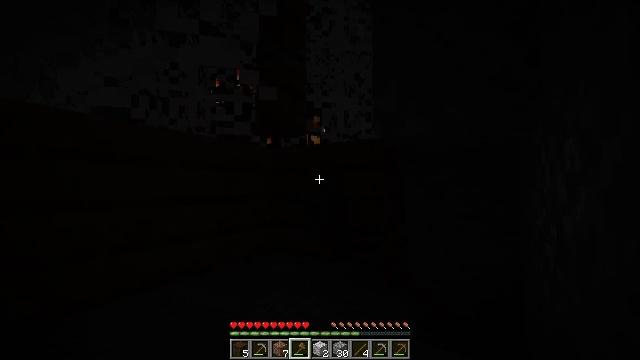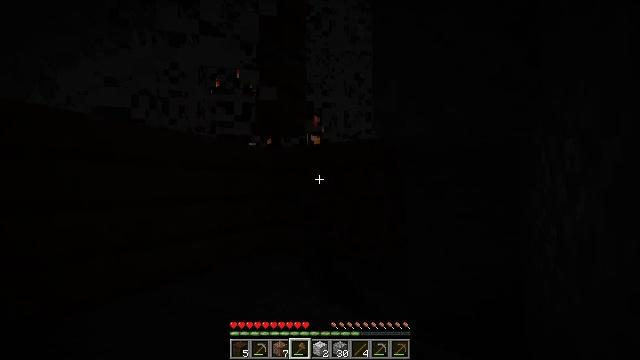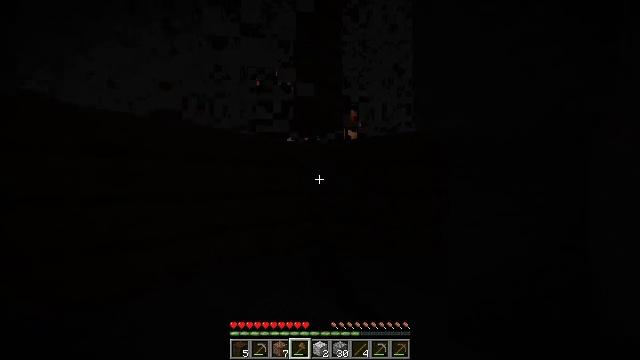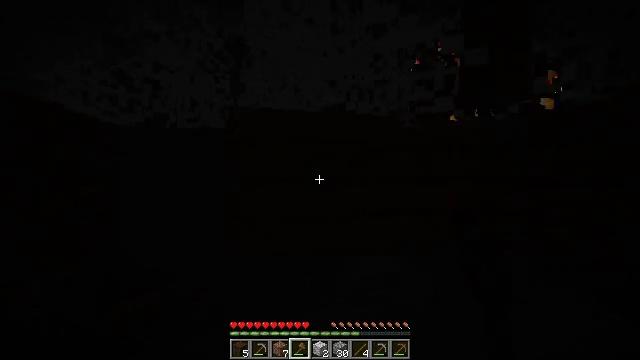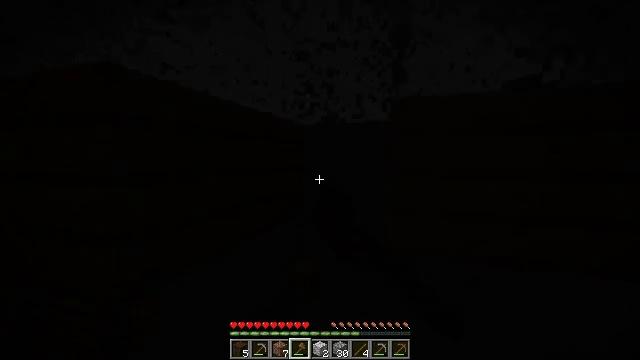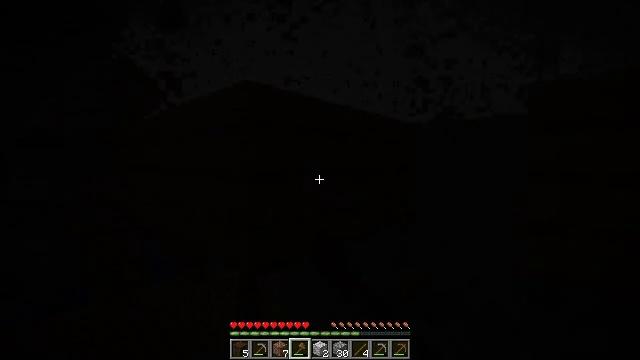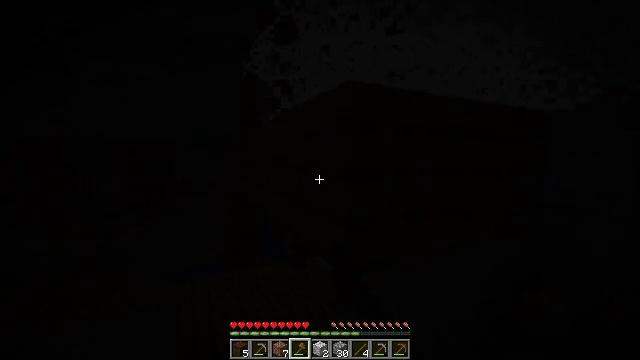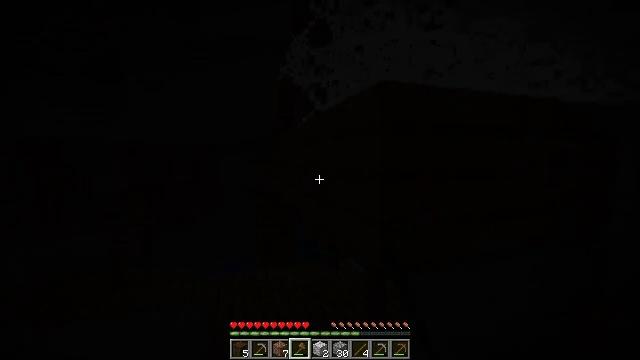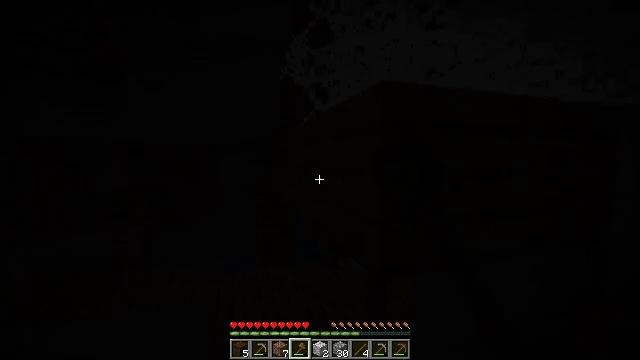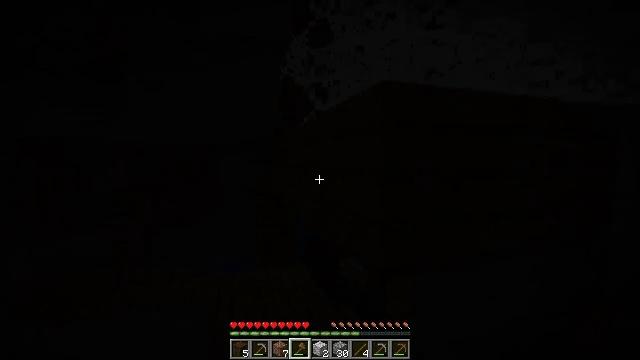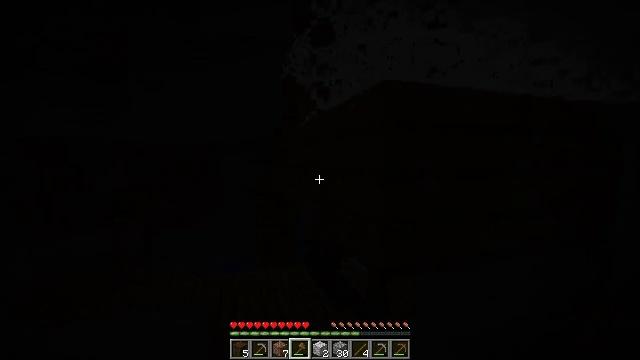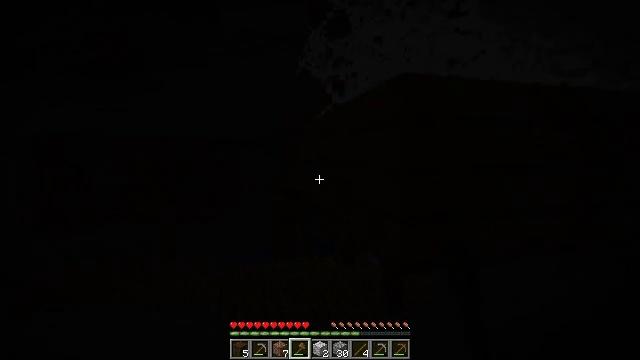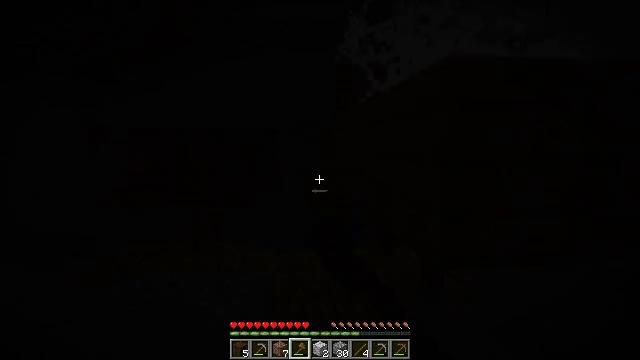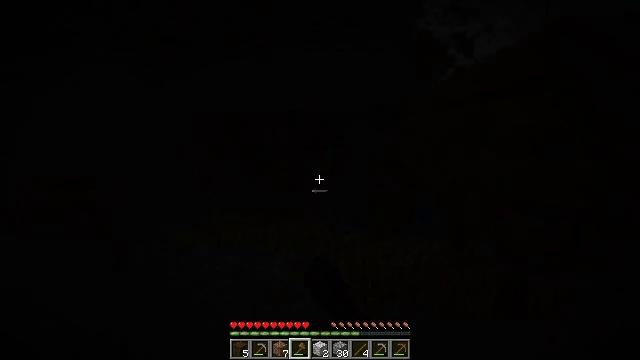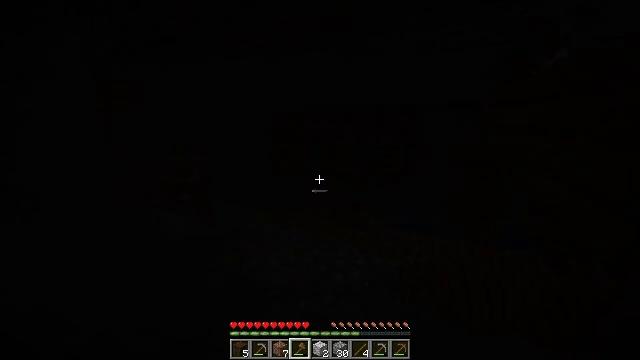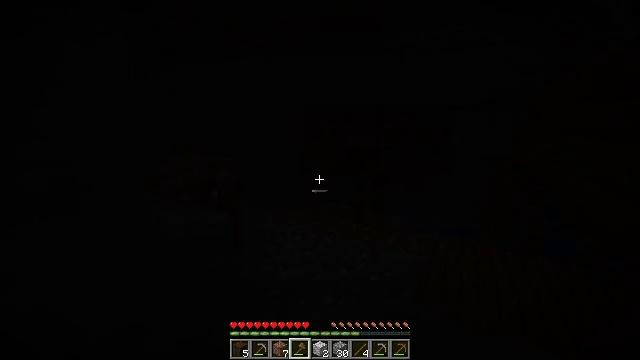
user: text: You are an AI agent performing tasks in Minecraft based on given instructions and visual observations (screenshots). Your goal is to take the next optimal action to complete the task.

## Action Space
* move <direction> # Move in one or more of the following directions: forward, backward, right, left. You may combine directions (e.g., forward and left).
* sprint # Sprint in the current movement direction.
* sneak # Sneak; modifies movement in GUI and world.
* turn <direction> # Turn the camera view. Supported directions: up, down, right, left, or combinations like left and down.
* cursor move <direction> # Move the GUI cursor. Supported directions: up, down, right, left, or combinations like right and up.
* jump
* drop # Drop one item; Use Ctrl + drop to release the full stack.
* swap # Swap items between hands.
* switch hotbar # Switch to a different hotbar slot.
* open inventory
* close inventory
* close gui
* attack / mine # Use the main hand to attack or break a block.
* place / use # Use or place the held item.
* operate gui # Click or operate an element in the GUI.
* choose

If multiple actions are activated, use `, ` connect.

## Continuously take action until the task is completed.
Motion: motion action
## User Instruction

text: Collect the oak planks from the structure.
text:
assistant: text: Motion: attack / mine
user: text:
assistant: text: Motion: turn left and down, attack / mine
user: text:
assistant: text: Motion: turn left and down, attack / mine
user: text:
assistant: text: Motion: turn left and down, attack / mine
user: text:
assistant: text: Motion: turn left, attack / mine
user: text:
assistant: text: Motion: turn left, attack / mine
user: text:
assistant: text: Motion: turn left, attack / mine
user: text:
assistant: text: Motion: attack / mine
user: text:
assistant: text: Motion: attack / mine
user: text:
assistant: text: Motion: attack / mine
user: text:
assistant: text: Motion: turn left and down, attack / mine
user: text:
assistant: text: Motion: turn left and down, attack / mine
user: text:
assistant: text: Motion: turn left and down, attack / mine
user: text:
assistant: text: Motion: turn left and down, attack / mine
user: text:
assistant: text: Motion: turn left
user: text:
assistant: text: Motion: turn left
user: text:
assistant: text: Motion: no_op
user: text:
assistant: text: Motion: no_op
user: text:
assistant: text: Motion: no_op
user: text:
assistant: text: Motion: no_op
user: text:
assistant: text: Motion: no_op
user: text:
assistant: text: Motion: no_op
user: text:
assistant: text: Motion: no_op
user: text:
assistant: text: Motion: no_op
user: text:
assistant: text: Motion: turn right
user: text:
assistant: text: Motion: turn right
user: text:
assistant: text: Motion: turn right
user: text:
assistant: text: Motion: turn right
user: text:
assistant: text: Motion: turn right
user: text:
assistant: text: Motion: turn up